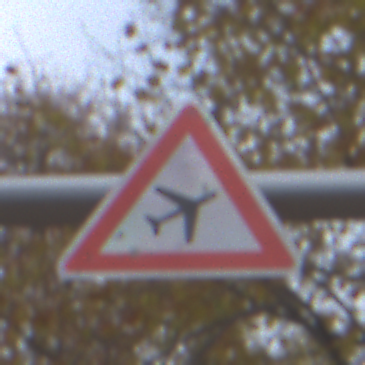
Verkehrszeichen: FlugbetriebLinks
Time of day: MorningAfternoon
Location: Outdoor (Nature)
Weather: Overcast
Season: NotSpecified
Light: Natural